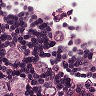
Metastatic tissue present: yes